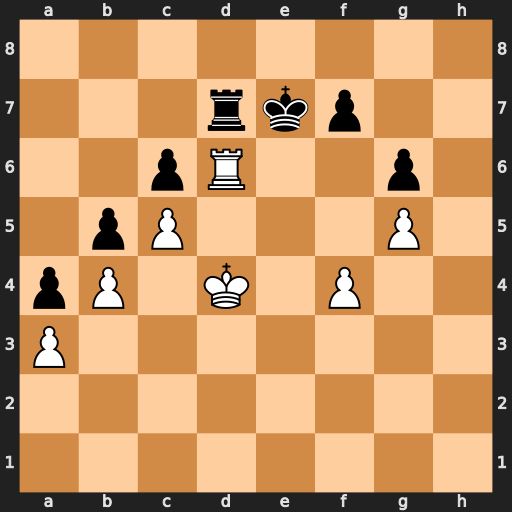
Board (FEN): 8/3rkp2/2pR2p1/1pP3P1/pP1K1P2/P7/8/8
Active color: w
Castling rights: -
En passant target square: -
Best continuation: Rxd7+ Kxd7 Ke5 Ke7 f5 gxf5 Kxf5